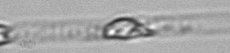
Label: Dactyliosolen_blavyanus